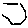
Label: hexagon